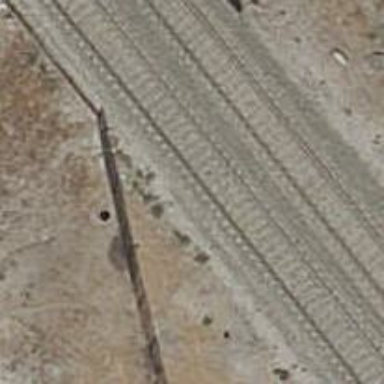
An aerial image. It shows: Bridge over railway with electrified contact lines.